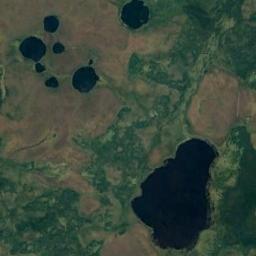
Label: lake